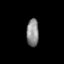
Tissue: lung
Cell type: Epithelial cells
Senescence score: 0.198
Nuclear area (px): 327
Mean DAPI intensity: 139.459